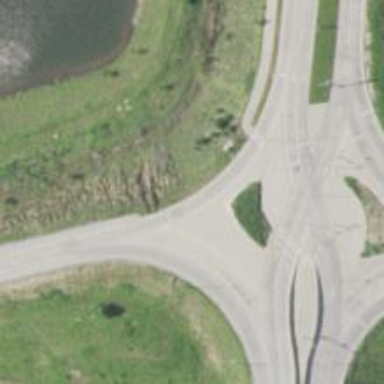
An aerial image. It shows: Trunk link highway at diverging diamond interchange (DDI).